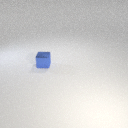
small blue metal cube